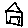
Label: house